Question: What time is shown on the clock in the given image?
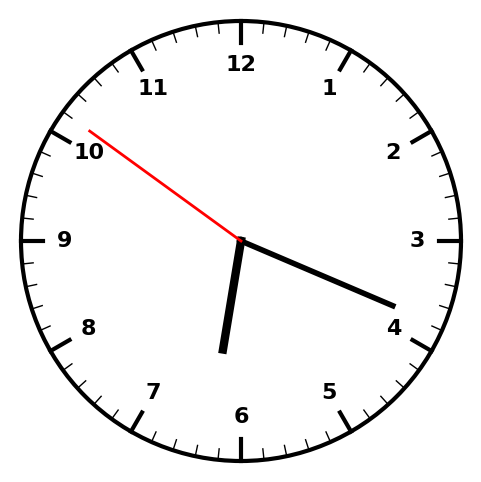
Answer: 06:18:51